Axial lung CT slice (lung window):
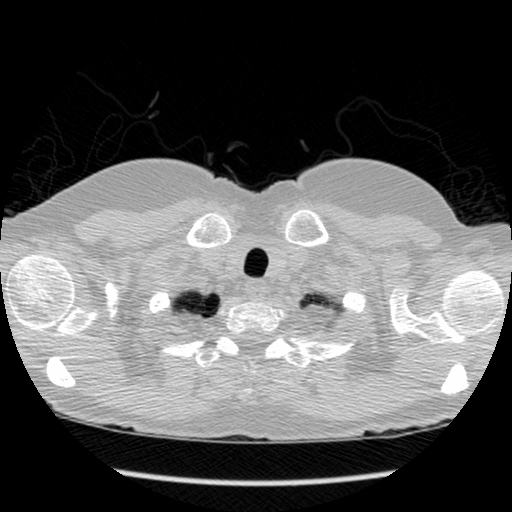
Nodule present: no